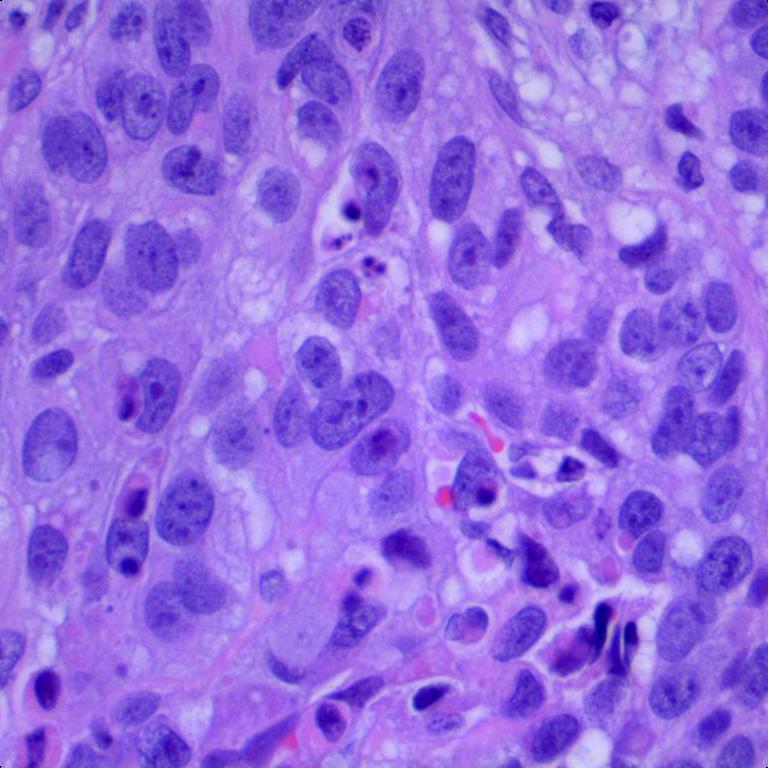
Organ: lung
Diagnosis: squamous carcinomas